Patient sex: M
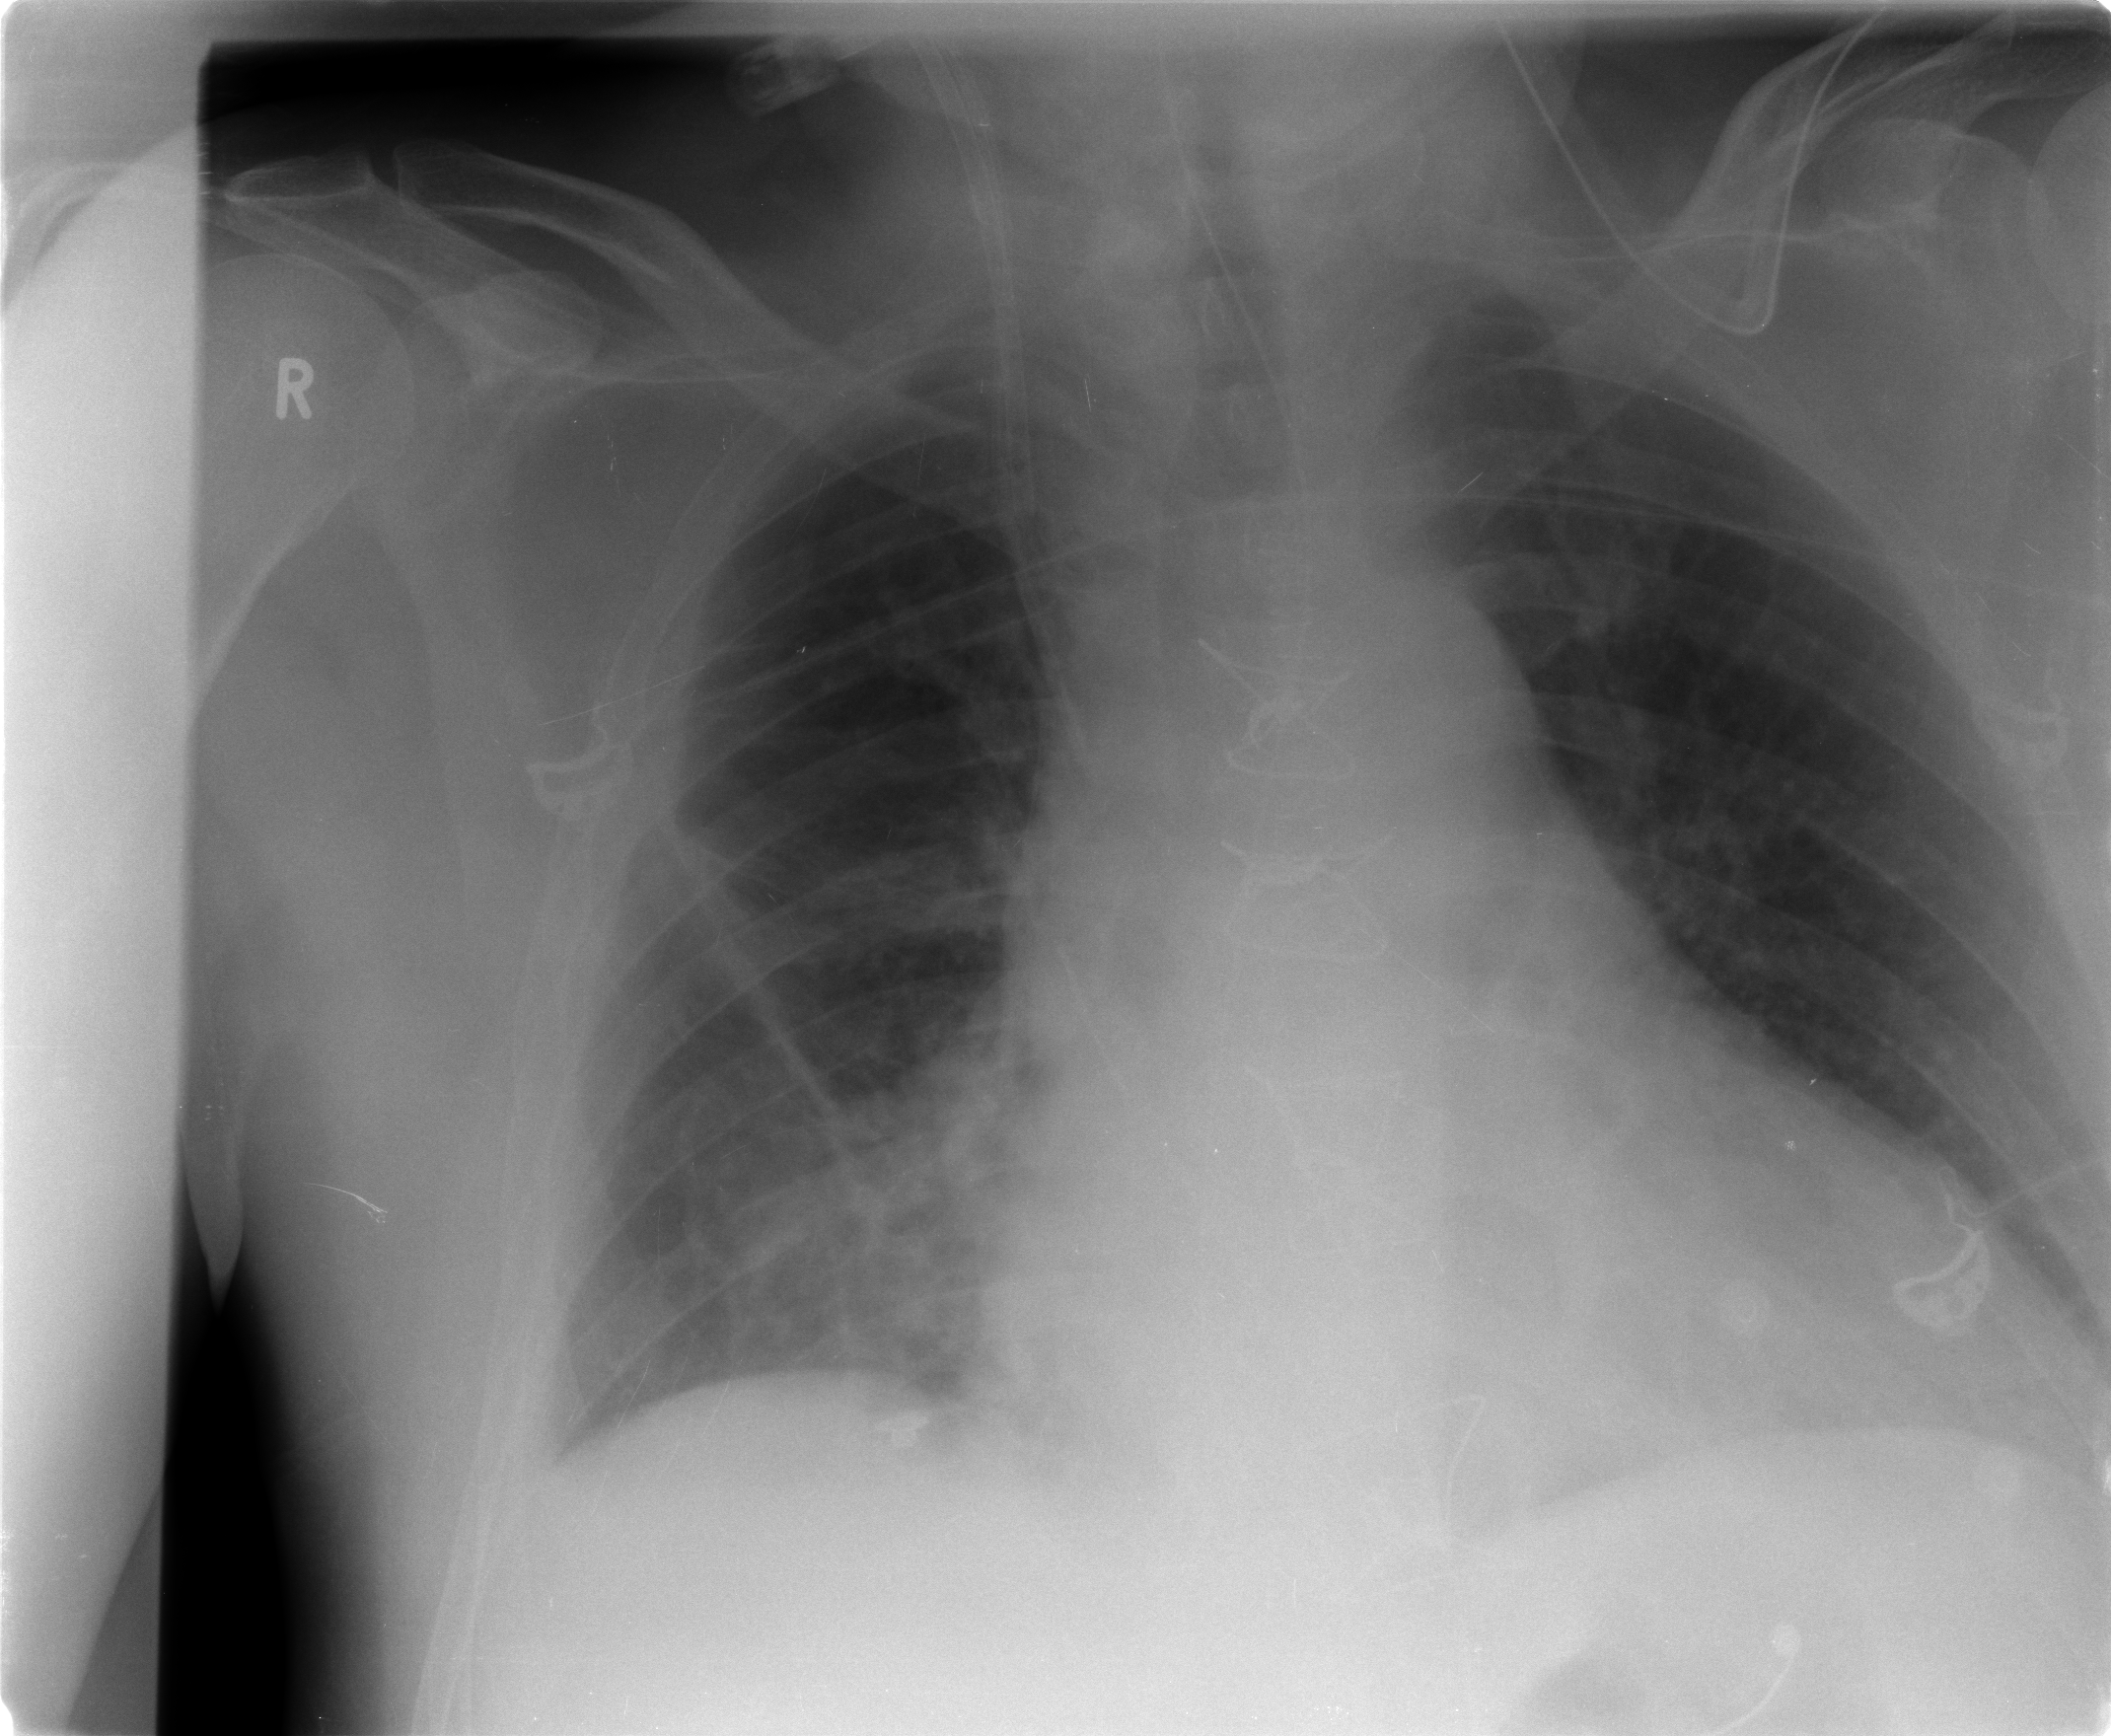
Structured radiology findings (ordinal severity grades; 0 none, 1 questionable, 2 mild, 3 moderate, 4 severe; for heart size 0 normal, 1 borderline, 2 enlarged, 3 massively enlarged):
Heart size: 2
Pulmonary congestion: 0
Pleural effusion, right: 0
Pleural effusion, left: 0
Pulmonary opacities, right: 0
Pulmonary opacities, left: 0
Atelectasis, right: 2
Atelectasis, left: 0